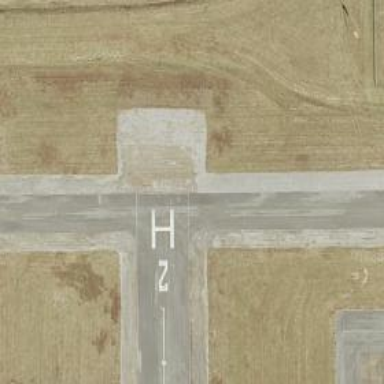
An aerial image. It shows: Runway surface made of asphalt at airport.